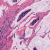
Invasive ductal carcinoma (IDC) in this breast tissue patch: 1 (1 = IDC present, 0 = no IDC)